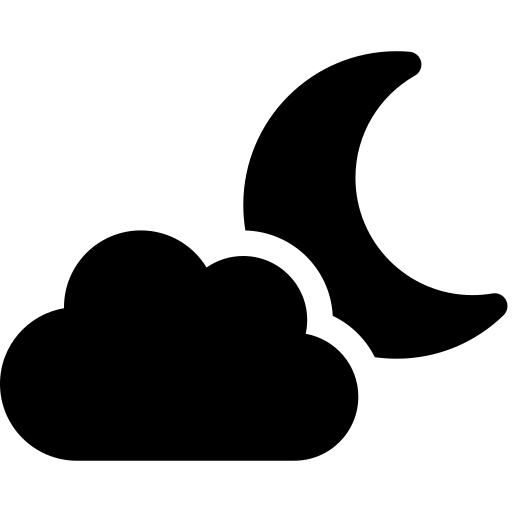
Tags: icon, FontAwesome, fa-icon, solid, cloud, moon